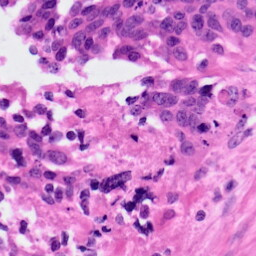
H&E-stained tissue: Ovarian